Interaction volume radius: 10 \u00c5
Interaction volume height: 15 \u00c5
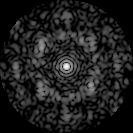
Disorder parameter: 0.6902